Interaction volume radius: 10 \u00c5
Interaction volume height: 50 \u00c5
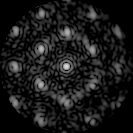
Disorder parameter: 0.3591